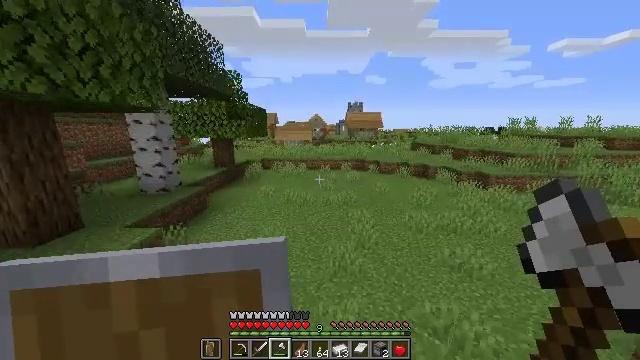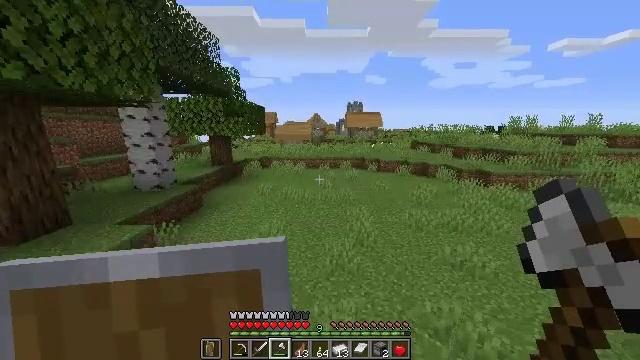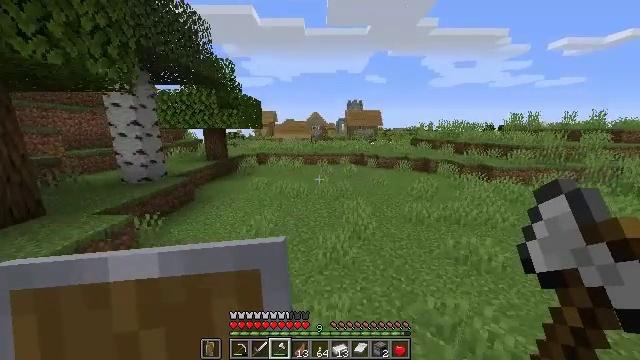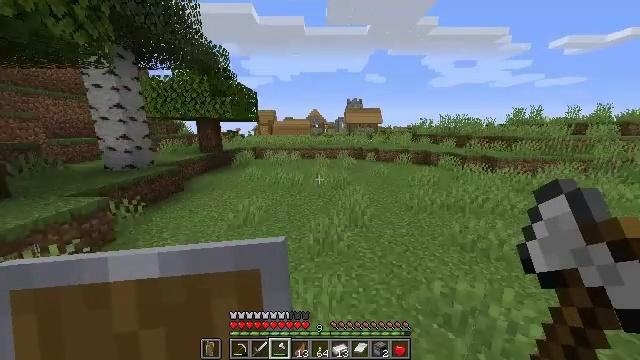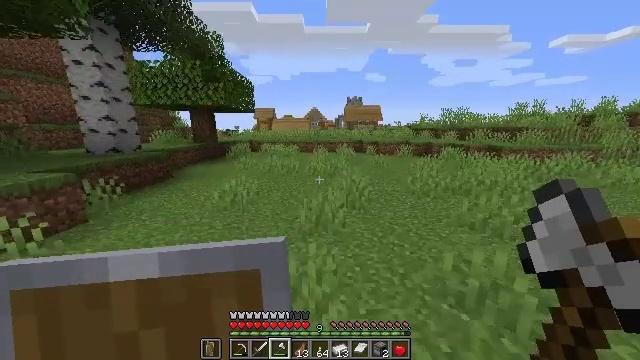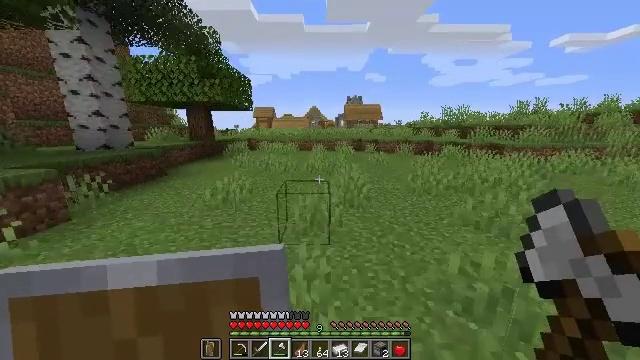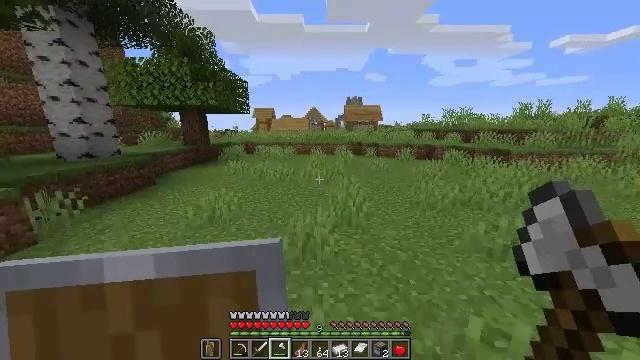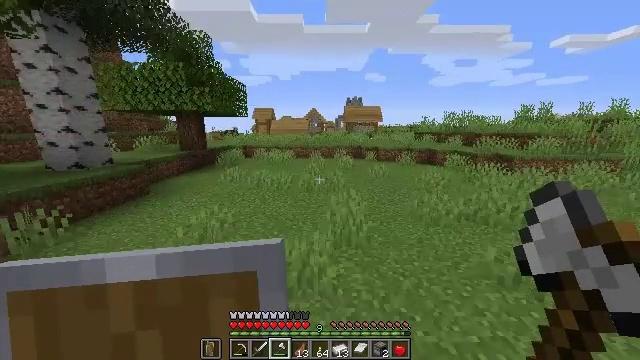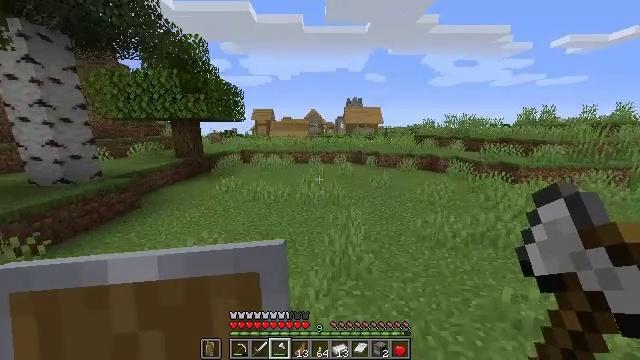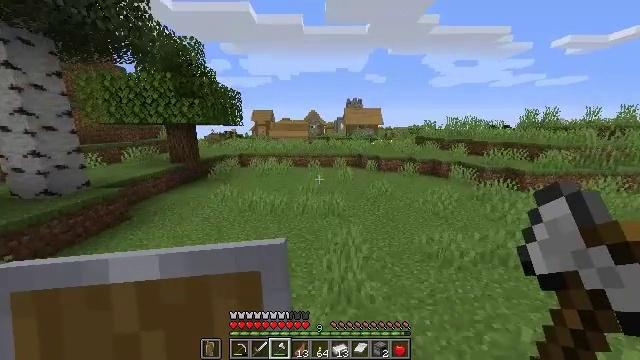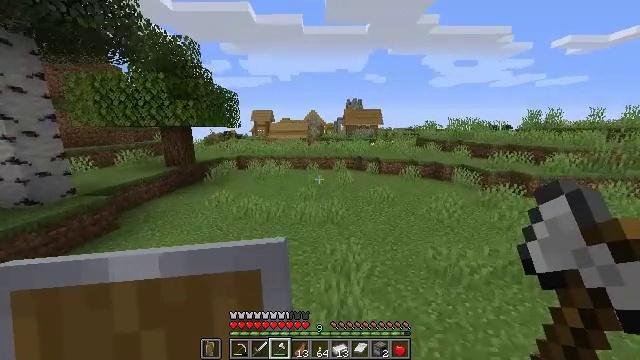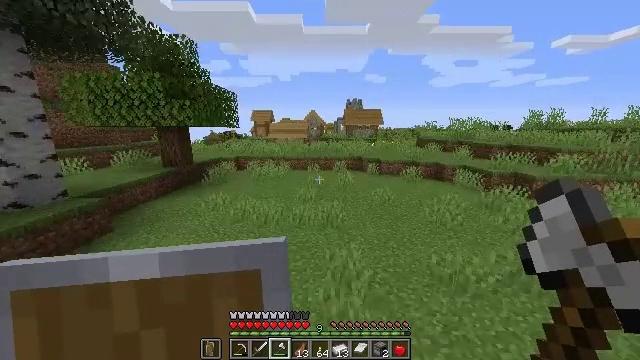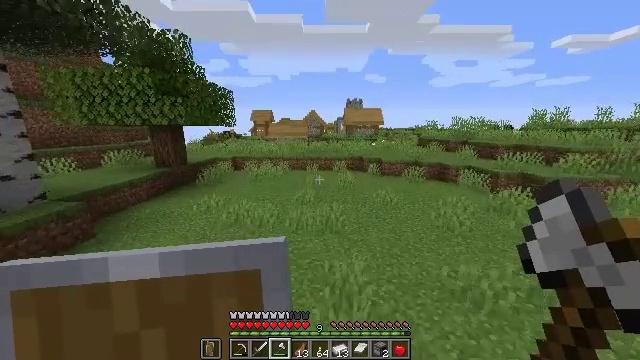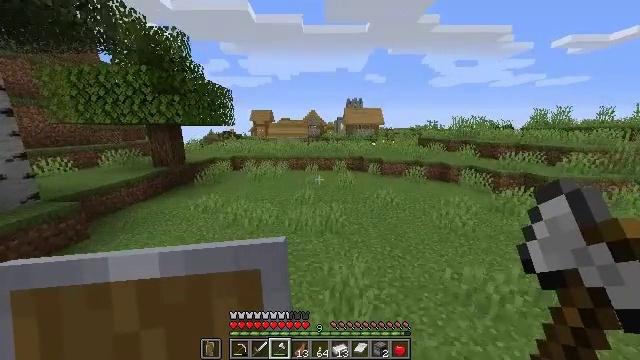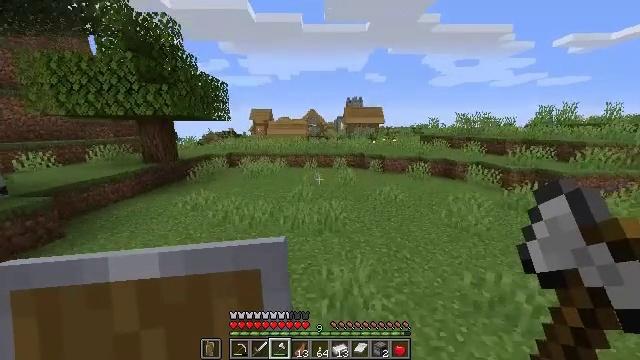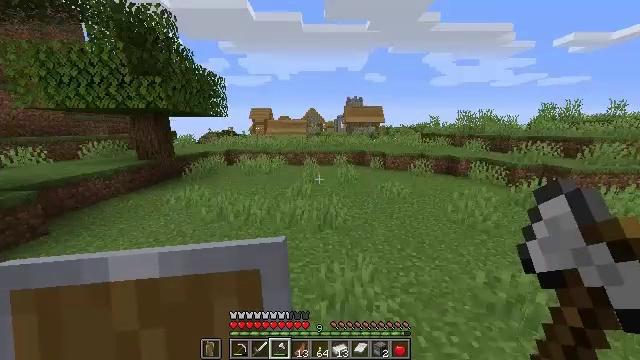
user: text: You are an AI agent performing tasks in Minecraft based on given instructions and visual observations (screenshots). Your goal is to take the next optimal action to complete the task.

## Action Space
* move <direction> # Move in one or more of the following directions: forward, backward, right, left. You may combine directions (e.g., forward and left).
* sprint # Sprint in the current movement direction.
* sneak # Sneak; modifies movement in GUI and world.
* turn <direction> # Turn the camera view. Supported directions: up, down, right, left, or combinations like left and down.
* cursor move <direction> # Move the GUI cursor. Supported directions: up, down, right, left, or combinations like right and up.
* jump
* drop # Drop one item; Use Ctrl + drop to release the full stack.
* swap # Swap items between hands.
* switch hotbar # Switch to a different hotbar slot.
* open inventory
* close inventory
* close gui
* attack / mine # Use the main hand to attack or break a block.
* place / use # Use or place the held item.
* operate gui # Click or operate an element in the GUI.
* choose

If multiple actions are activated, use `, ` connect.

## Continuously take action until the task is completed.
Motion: motion action
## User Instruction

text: Mine the ladder from the wall.
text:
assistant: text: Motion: move forward and move right, jump
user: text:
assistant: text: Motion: move forward, jump
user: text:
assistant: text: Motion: move forward, jump
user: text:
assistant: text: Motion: move forward, jump
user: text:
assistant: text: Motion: move forward, jump
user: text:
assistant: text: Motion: move forward, jump
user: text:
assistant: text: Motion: move forward, jump
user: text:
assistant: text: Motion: move forward, jump
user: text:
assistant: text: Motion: move forward, jump
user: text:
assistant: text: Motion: move forward, jump
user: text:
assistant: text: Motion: move forward, jump
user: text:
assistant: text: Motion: move forward, jump
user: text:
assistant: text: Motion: move forward, jump
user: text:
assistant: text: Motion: move forward, jump
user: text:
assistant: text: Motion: move forward, jump
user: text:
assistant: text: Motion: move forward, jump
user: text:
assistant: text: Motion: move forward, jump
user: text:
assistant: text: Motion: move forward, jump
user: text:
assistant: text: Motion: move forward, jump
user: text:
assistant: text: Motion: move forward, jump
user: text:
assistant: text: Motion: move forward, jump
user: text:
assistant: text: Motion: move forward, jump
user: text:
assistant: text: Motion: move forward, jump
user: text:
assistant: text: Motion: move forward, jump
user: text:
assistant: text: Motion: move forward, jump
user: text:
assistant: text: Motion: move forward, jump
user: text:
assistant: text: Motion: move forward, jump
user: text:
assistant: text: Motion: move forward, jump
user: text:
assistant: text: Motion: move forward, jump
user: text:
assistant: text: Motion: move forward, jump